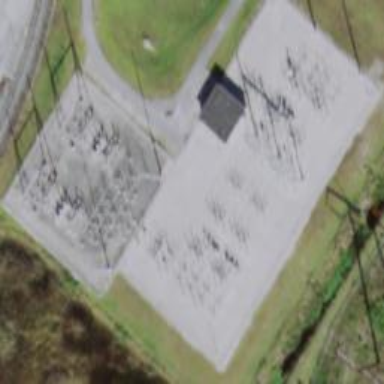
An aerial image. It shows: Substation for switching with surrounding fence.